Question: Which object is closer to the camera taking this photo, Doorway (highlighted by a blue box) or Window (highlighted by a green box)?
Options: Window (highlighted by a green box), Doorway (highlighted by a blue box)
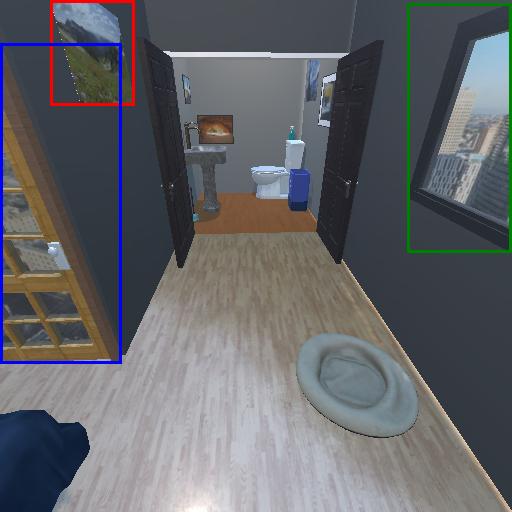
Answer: Window (highlighted by a green box)